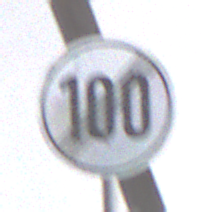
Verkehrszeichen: EndeGeschwindigkeit100
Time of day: MorningAfternoon
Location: Roofed (Urban)
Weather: PartlyCloudy
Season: NotSpecified
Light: Natural